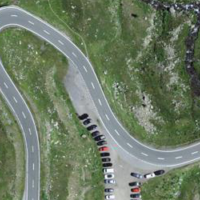
EUNIS habitat code: 31
Species observed at this site:
Rumex alpinus
Chlamydomonas nivalis
Macroglossum stellatarum
Bistorta officinalis